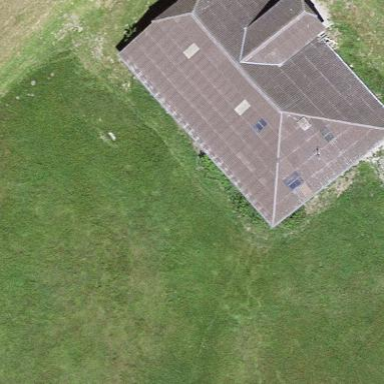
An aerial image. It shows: Cabin.